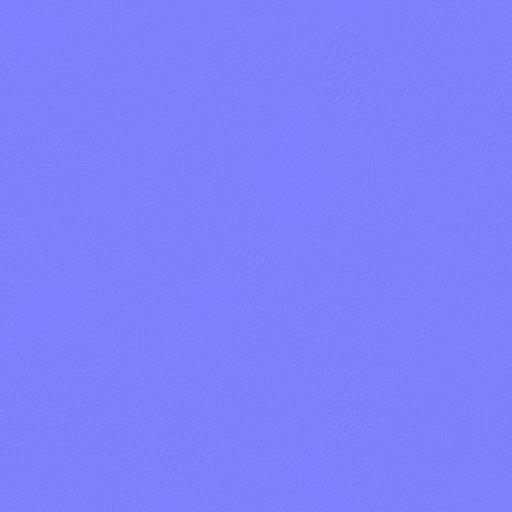
brown leather light